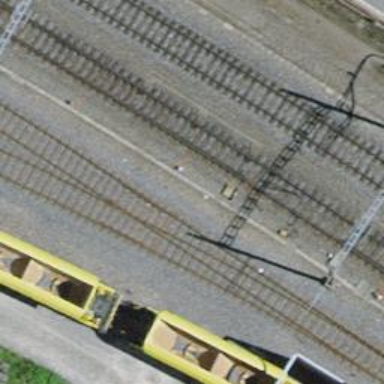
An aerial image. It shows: Railway yard with one track. The railway is electrified with contact line.